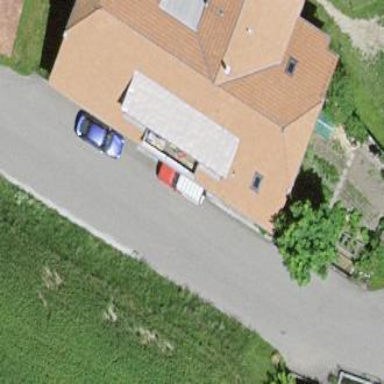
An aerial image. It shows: Residential building.